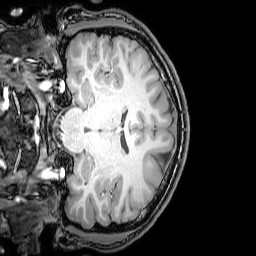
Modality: T1w
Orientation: coronal
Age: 22
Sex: male
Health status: healthy
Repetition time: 0.081 s
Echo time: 0.037 s